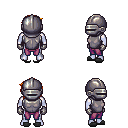
a pixel art fantasy rpg character, male body template, dark elf, purple skin, steel chest armor, magenta pants, light blonde pixie cut hairstyle, metal helm, metal gloves, gray slippers, four views (front, back, left, right), 2x2 character sprite sheet, small pixel art, hard edges, no anti-aliasing